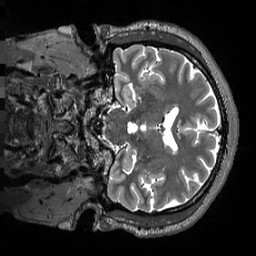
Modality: T2w
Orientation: coronal
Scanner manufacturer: siemens
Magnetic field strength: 3 T
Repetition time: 3.2 s
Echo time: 0.564 s